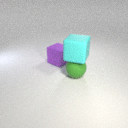
large green rubber sphere below large cyan rubber cube